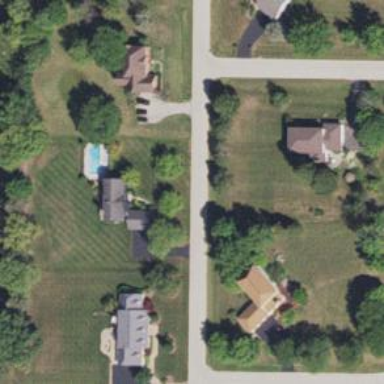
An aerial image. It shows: Driveway.